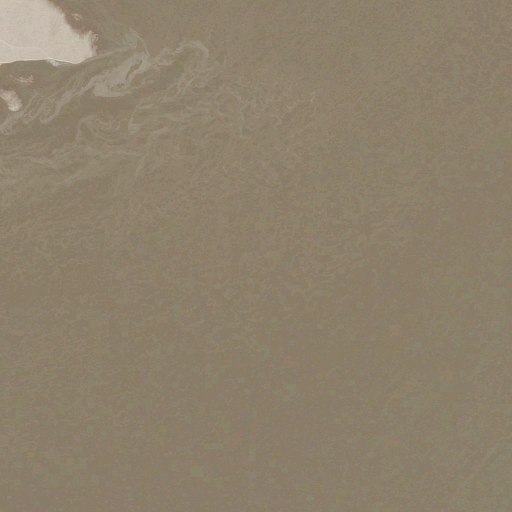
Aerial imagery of bar in Mississippi named Oak Bend Upper Bar containing only open water